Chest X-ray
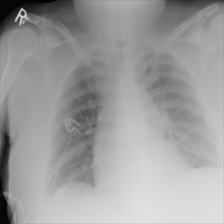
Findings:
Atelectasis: negative
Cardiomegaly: negative
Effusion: negative
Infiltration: negative
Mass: negative
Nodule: negative
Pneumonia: negative
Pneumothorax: negative
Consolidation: negative
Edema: negative
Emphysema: negative
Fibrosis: negative
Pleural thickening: negative
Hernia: negative